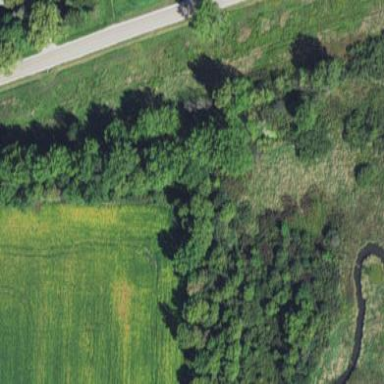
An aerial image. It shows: Peaceful scene with lush trees.